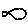
Label: fish